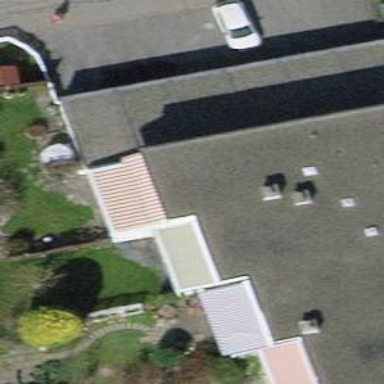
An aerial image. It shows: Terrace building.